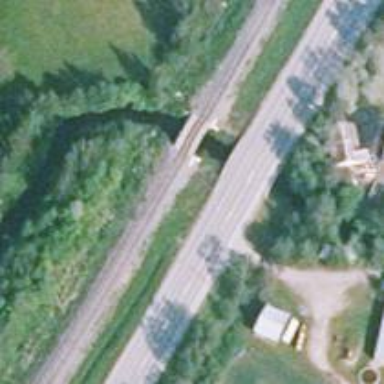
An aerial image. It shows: Primary highway with asphalt surface.